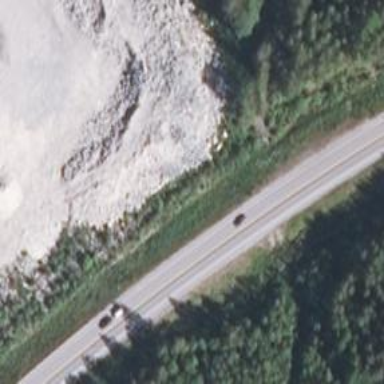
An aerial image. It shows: Abandoned road.